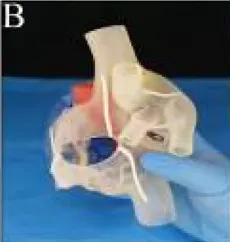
(B) View of the three-dimensional printed model.
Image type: radiology (x_ray)